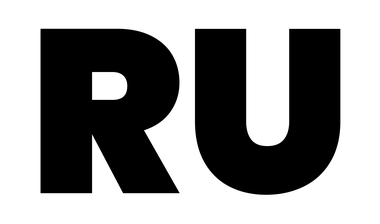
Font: Poppins-Black